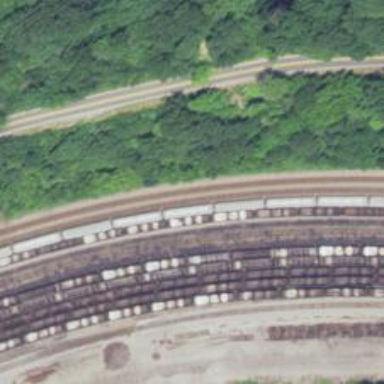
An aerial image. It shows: Railway yard.